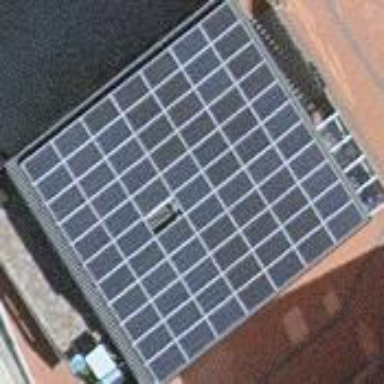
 consisting of solar photovoltaic panels."